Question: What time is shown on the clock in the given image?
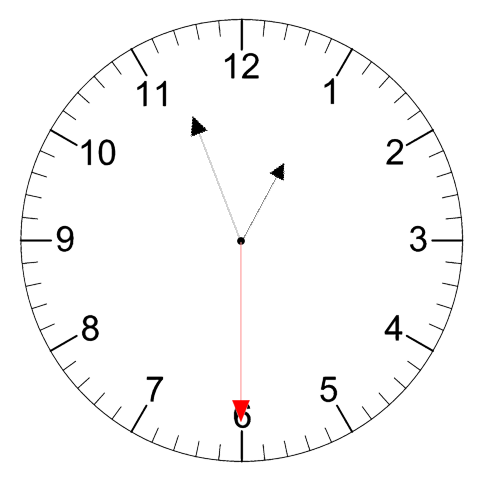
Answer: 12:56:30